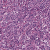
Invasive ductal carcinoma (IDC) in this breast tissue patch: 1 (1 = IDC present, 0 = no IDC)